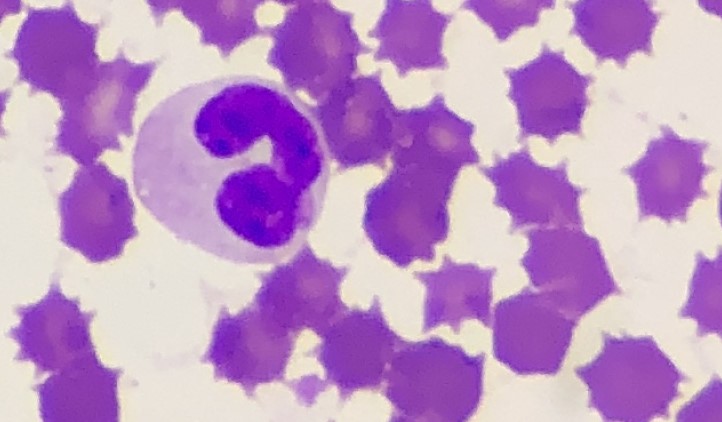
White blood cell type: Neutrophil